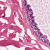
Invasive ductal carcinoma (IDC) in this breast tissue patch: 0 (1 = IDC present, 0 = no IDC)